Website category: auto
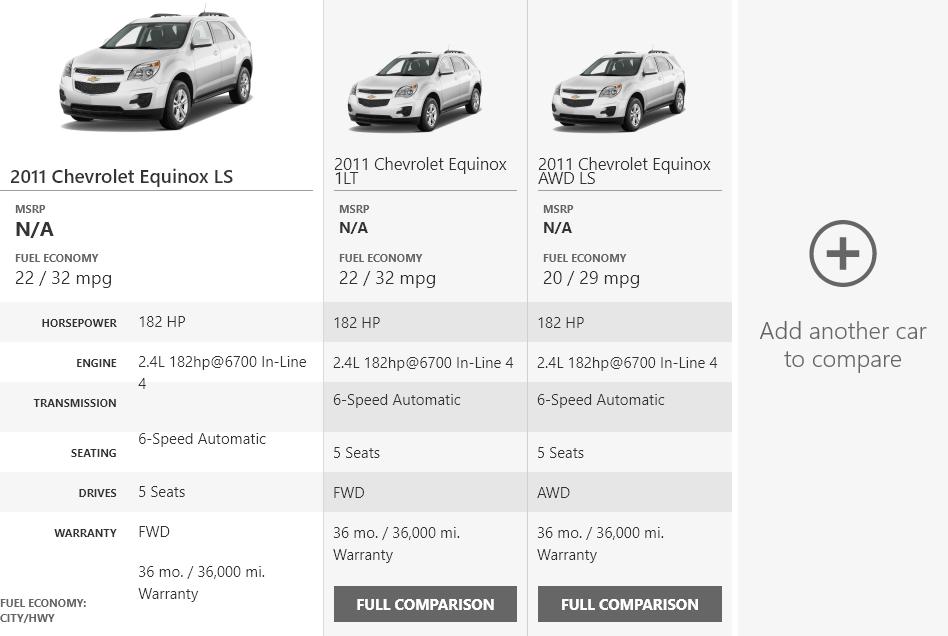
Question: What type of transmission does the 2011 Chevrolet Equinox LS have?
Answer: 6-Speed Automatic

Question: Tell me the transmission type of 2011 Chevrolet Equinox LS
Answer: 6-Speed Automatic

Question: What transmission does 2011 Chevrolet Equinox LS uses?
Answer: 6-Speed Automatic

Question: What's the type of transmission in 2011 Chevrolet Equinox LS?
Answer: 6-Speed Automatic

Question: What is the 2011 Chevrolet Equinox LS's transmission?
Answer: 6-Speed Automatic

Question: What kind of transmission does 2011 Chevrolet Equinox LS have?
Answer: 6-Speed Automatic

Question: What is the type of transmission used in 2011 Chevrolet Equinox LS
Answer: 6-Speed Automatic

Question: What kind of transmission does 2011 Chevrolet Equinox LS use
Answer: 6-Speed Automatic

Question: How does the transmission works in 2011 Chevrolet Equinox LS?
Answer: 6-Speed Automatic

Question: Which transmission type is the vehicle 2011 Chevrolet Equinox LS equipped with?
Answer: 6-Speed Automatic

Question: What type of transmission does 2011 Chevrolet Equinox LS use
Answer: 6-Speed Automatic

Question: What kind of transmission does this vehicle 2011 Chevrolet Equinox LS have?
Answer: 6-Speed Automatic

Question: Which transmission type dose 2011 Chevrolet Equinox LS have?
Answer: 6-Speed Automatic

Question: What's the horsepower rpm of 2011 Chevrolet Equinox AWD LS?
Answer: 182 HP

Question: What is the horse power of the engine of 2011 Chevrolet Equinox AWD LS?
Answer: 182 HP

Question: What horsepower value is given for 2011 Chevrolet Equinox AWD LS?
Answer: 182 HP

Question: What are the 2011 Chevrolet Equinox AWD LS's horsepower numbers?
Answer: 182 HP

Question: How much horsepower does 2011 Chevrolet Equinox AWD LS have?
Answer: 182 HP

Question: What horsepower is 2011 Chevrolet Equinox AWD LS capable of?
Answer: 182 HP

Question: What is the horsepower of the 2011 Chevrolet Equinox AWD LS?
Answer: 182 HP

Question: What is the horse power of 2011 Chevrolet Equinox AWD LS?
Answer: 182 HP

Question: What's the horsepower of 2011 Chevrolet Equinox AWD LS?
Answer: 182 HP

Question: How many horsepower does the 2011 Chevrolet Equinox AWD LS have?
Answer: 182 HP

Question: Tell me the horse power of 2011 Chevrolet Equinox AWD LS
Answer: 182 HP

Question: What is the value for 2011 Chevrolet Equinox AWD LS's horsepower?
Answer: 182 HP

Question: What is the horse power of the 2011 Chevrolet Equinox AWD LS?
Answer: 182 HP

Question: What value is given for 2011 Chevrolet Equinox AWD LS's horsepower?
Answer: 182 HP

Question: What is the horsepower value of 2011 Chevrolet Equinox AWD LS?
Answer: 182 HP

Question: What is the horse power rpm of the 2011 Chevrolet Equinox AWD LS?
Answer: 182 HP

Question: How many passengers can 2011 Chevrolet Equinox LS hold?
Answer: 5 Seats

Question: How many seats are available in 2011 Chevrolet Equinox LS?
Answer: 5 Seats

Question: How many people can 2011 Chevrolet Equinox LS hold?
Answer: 5 Seats

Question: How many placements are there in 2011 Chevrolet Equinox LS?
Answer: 5 Seats

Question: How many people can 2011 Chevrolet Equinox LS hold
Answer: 5 Seats

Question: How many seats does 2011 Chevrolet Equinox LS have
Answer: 5 Seats

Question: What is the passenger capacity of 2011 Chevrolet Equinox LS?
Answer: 5 Seats

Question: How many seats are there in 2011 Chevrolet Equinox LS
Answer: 5 Seats

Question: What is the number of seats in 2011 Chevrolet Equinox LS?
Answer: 5 Seats

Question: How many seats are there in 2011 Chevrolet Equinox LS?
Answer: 5 Seats

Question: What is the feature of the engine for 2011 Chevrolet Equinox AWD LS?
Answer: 2.4L 182hp@6700 In-Line 4

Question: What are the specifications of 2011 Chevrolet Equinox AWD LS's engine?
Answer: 2.4L 182hp@6700 In-Line 4

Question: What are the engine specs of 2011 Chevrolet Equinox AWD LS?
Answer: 2.4L 182hp@6700 In-Line 4

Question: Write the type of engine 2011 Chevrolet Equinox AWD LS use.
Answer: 2.4L 182hp@6700 In-Line 4

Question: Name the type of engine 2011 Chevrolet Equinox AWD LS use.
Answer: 2.4L 182hp@6700 In-Line 4

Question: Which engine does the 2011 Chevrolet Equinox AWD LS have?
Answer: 2.4L 182hp@6700 In-Line 4

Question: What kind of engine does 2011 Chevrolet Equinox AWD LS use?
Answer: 2.4L 182hp@6700 In-Line 4

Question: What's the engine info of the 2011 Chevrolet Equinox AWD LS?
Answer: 2.4L 182hp@6700 In-Line 4

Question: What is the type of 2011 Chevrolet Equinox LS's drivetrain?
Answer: FWD

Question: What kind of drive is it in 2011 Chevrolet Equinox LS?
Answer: FWD

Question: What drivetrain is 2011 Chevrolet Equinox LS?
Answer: FWD

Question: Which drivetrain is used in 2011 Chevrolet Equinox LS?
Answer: FWD

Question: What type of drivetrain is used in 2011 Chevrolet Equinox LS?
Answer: FWD

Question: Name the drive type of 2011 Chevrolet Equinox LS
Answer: FWD

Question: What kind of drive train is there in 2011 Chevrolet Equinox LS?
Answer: FWD

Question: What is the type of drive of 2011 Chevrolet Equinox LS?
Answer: FWD

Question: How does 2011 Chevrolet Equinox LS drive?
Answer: FWD

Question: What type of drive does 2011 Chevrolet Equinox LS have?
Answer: FWD

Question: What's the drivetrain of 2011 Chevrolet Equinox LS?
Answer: FWD

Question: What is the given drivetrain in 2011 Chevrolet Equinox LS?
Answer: FWD

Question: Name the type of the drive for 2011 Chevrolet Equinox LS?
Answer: FWD

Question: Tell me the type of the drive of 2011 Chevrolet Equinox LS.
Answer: FWD

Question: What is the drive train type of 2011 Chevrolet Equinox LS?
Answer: FWD

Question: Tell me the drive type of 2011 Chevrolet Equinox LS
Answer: FWD

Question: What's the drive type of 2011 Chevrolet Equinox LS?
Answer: FWD